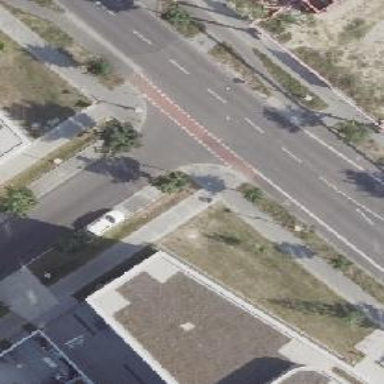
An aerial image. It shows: Unmarked crossing on footway.